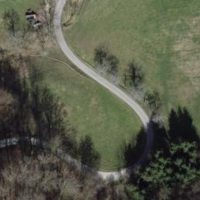
EUNIS habitat code: 52
Species observed at this site:
Pseudochorthippus parallelus
Roeseliana roeselii
Gomphocerippus rufus